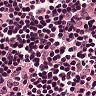
Metastatic tissue present: no